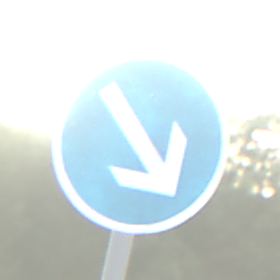
Verkehrszeichen: VorgeschriebeneVorbeifahrtRechts
Umgebung: Outdoor, Nature
Tageszeit: SunriseSunset
Wetter: PartlyCloudy
Licht: Natural
Jahreszeit: NotSpecified
Kontrast: LowContrast